Field crop: maize
Growth stage: 2
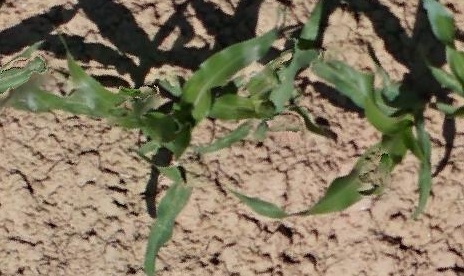
Species: maize